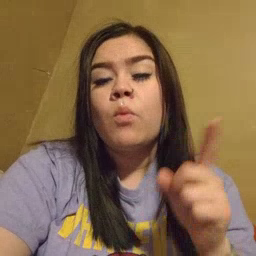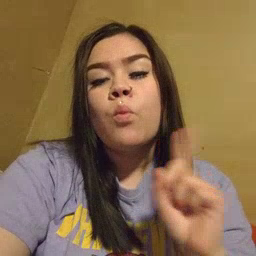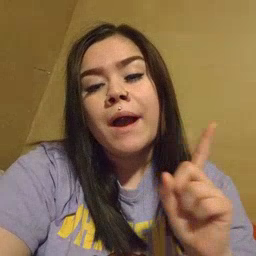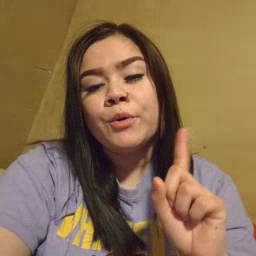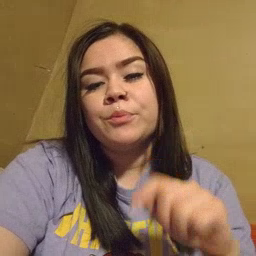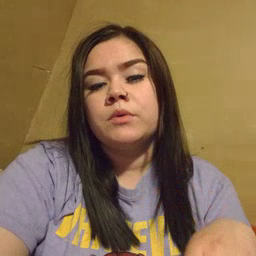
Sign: where